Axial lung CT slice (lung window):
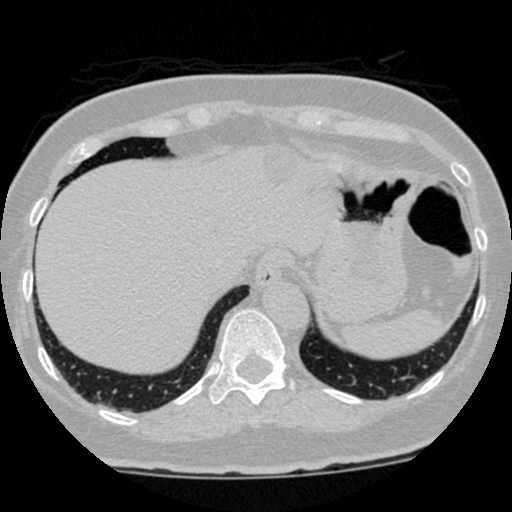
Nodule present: no